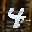
Label: 4